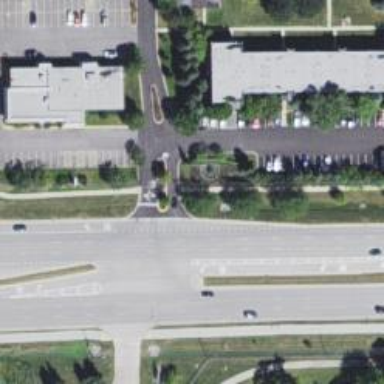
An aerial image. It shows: Footway located on traffic island.